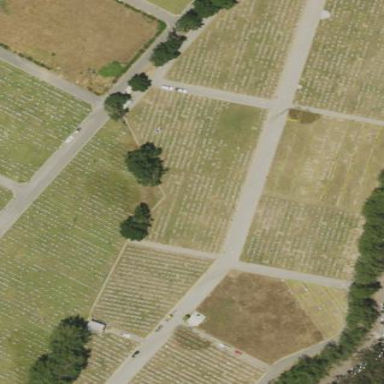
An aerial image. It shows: Cemetery.